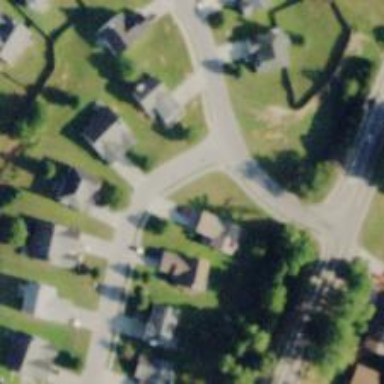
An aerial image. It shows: Residential road.